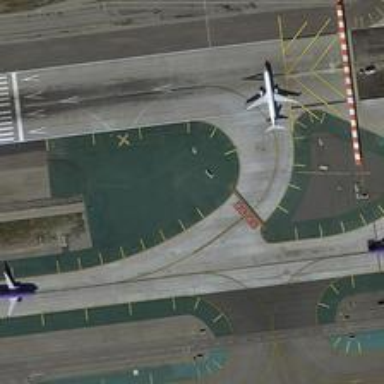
Three planes are on the runway and one of them is making a turn .